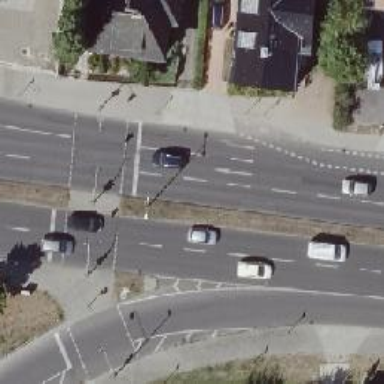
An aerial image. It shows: Road with traffic signals controlling the flow of traffic.